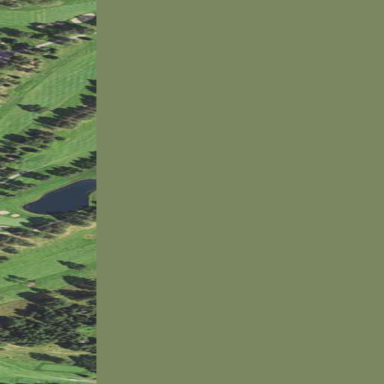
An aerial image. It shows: Rough area on grassy golf course.